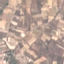
Land use / land cover: PermanentCrop